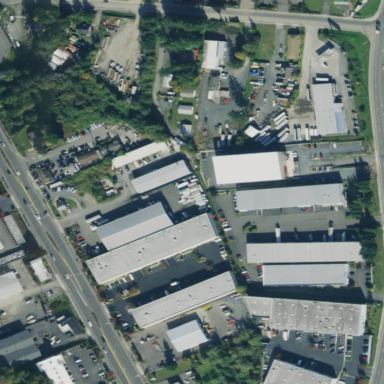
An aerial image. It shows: Industrial area.